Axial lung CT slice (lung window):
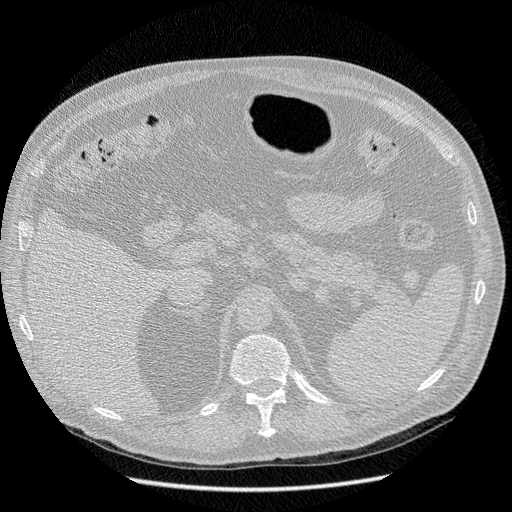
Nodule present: no